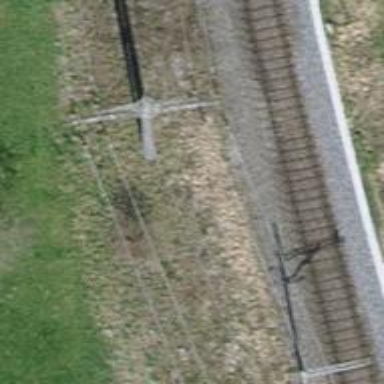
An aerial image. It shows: Concrete power pole.